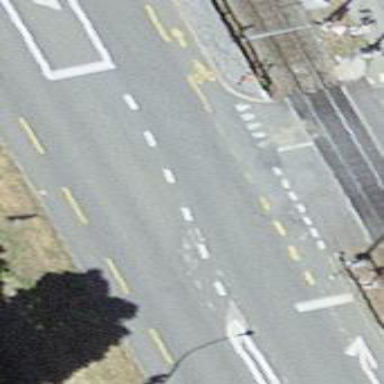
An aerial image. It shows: Primary road with asphalt surface.